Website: slack
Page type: billing-address
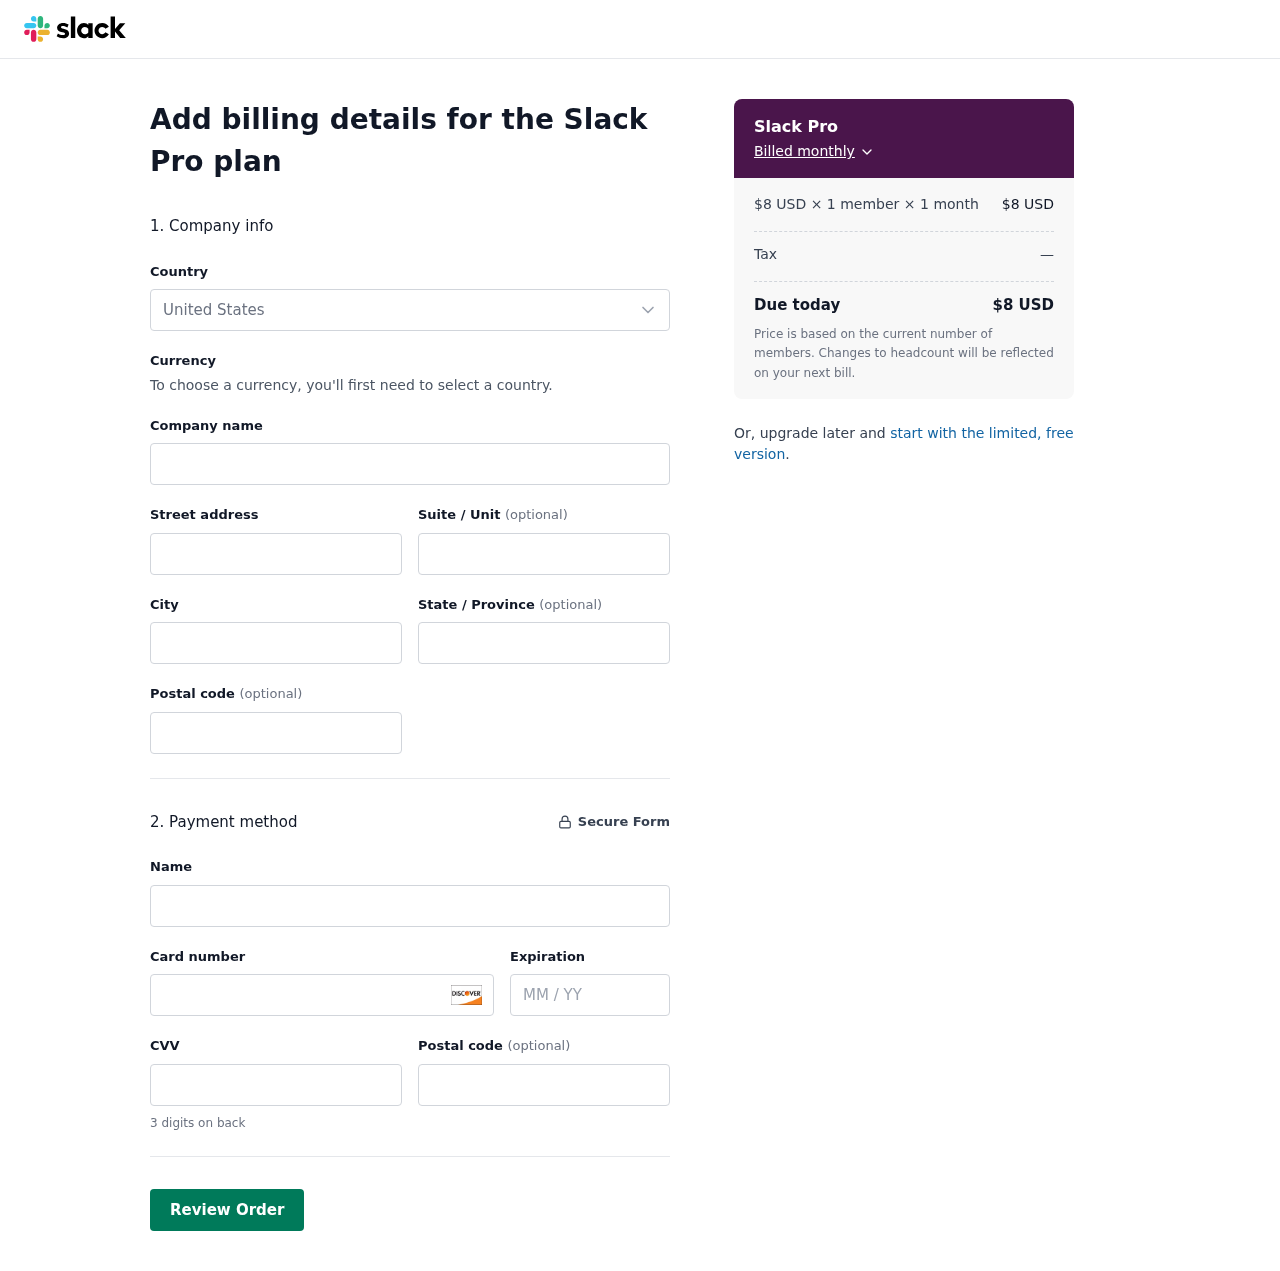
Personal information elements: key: PII_CARD_CVV
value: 176
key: PII_CARD_EXPIRY
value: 08/30
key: PII_CARD_NUMBER
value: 6583 2382 4773 2355
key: PII_CITY
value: New Sabrinashire
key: PII_COUNTRY
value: United States
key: PII_FULLNAME
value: Steven Barton
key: PII_POSTCODE
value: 43845
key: PII_POSTCODE2
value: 39666
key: PII_STATE
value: Illinois
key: PII_STREET
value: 39328 Debra Course
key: PII_STREET2
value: Apt. 243
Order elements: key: ORDER_PLAN_PRICE
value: $8 USD
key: ORDER_NUM_MEMBERS
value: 1 member
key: ORDER_NUM_MONTHS
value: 1 month
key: ORDER_SUBTOTAL
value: $8 USD
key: ORDER_TAX
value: —
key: ORDER_TOTAL
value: $8 USD